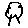
Label: tree